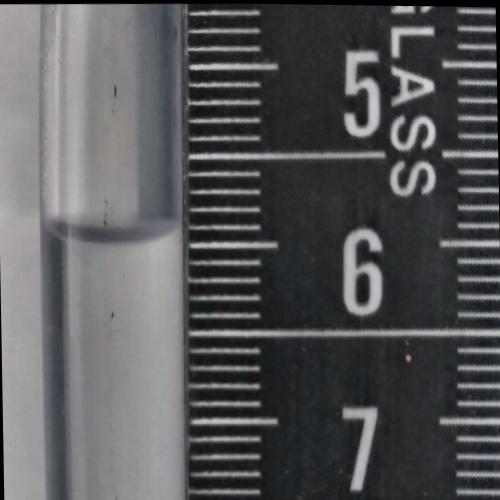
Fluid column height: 5.9 cm